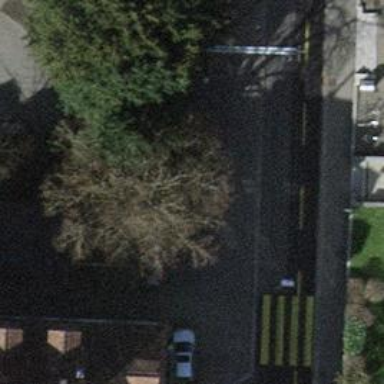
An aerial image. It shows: Unmarked crossing with traffic calming table.